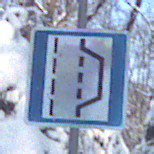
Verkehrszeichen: NothalteUndPannenbucht
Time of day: MorningAfternoon
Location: Outdoor (Nature)
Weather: Clear
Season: Winter
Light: Natural